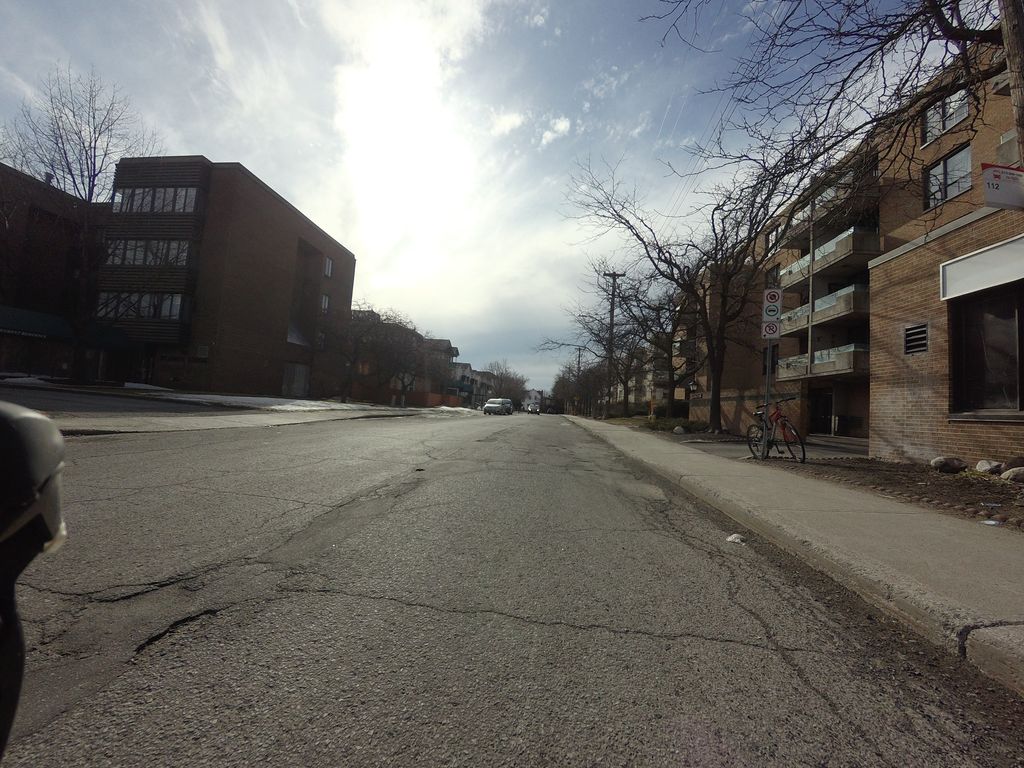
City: ottawa-gatineau